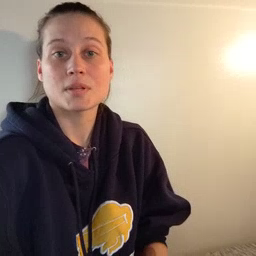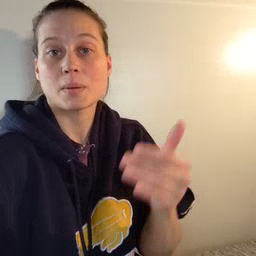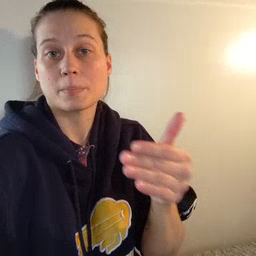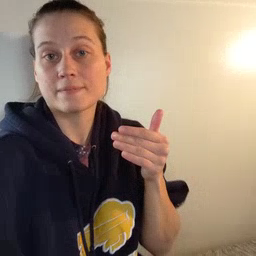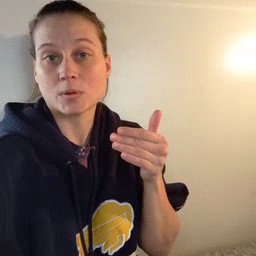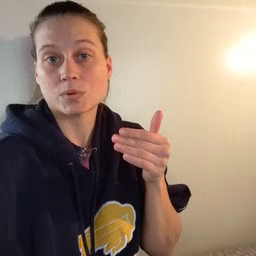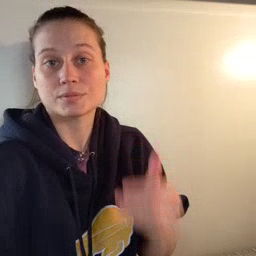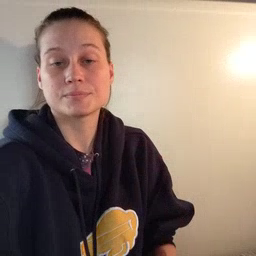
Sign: before